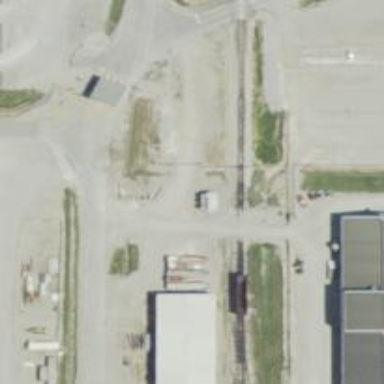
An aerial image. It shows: Rail spur service.